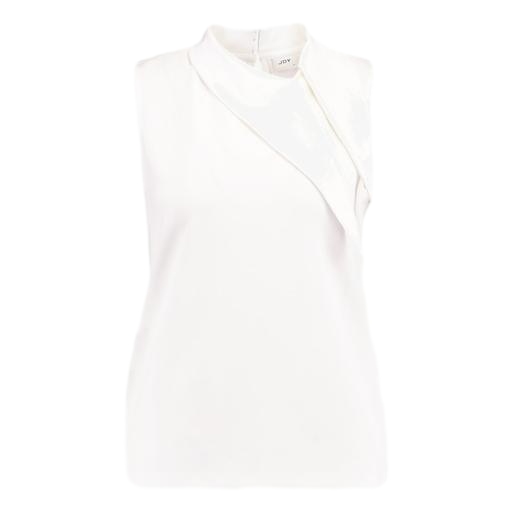
white tie-detail top, white luxe drape muscle tank, white fwrd exclusive pleated one shoulder top, white background